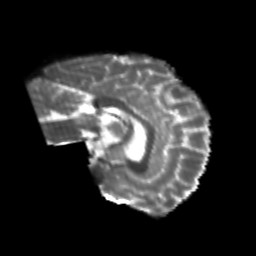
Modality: T2w
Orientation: sagittal
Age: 26
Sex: female
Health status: healthy
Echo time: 0.074 s